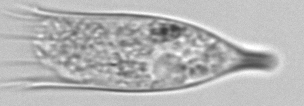
Label: Favella